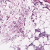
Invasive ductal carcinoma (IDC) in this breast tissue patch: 0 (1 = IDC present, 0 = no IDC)